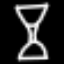
Label: hourglass